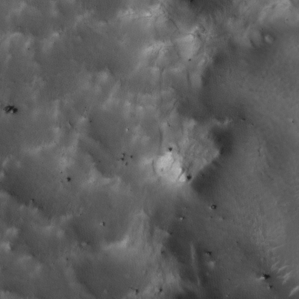
Label: non_frost